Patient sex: M
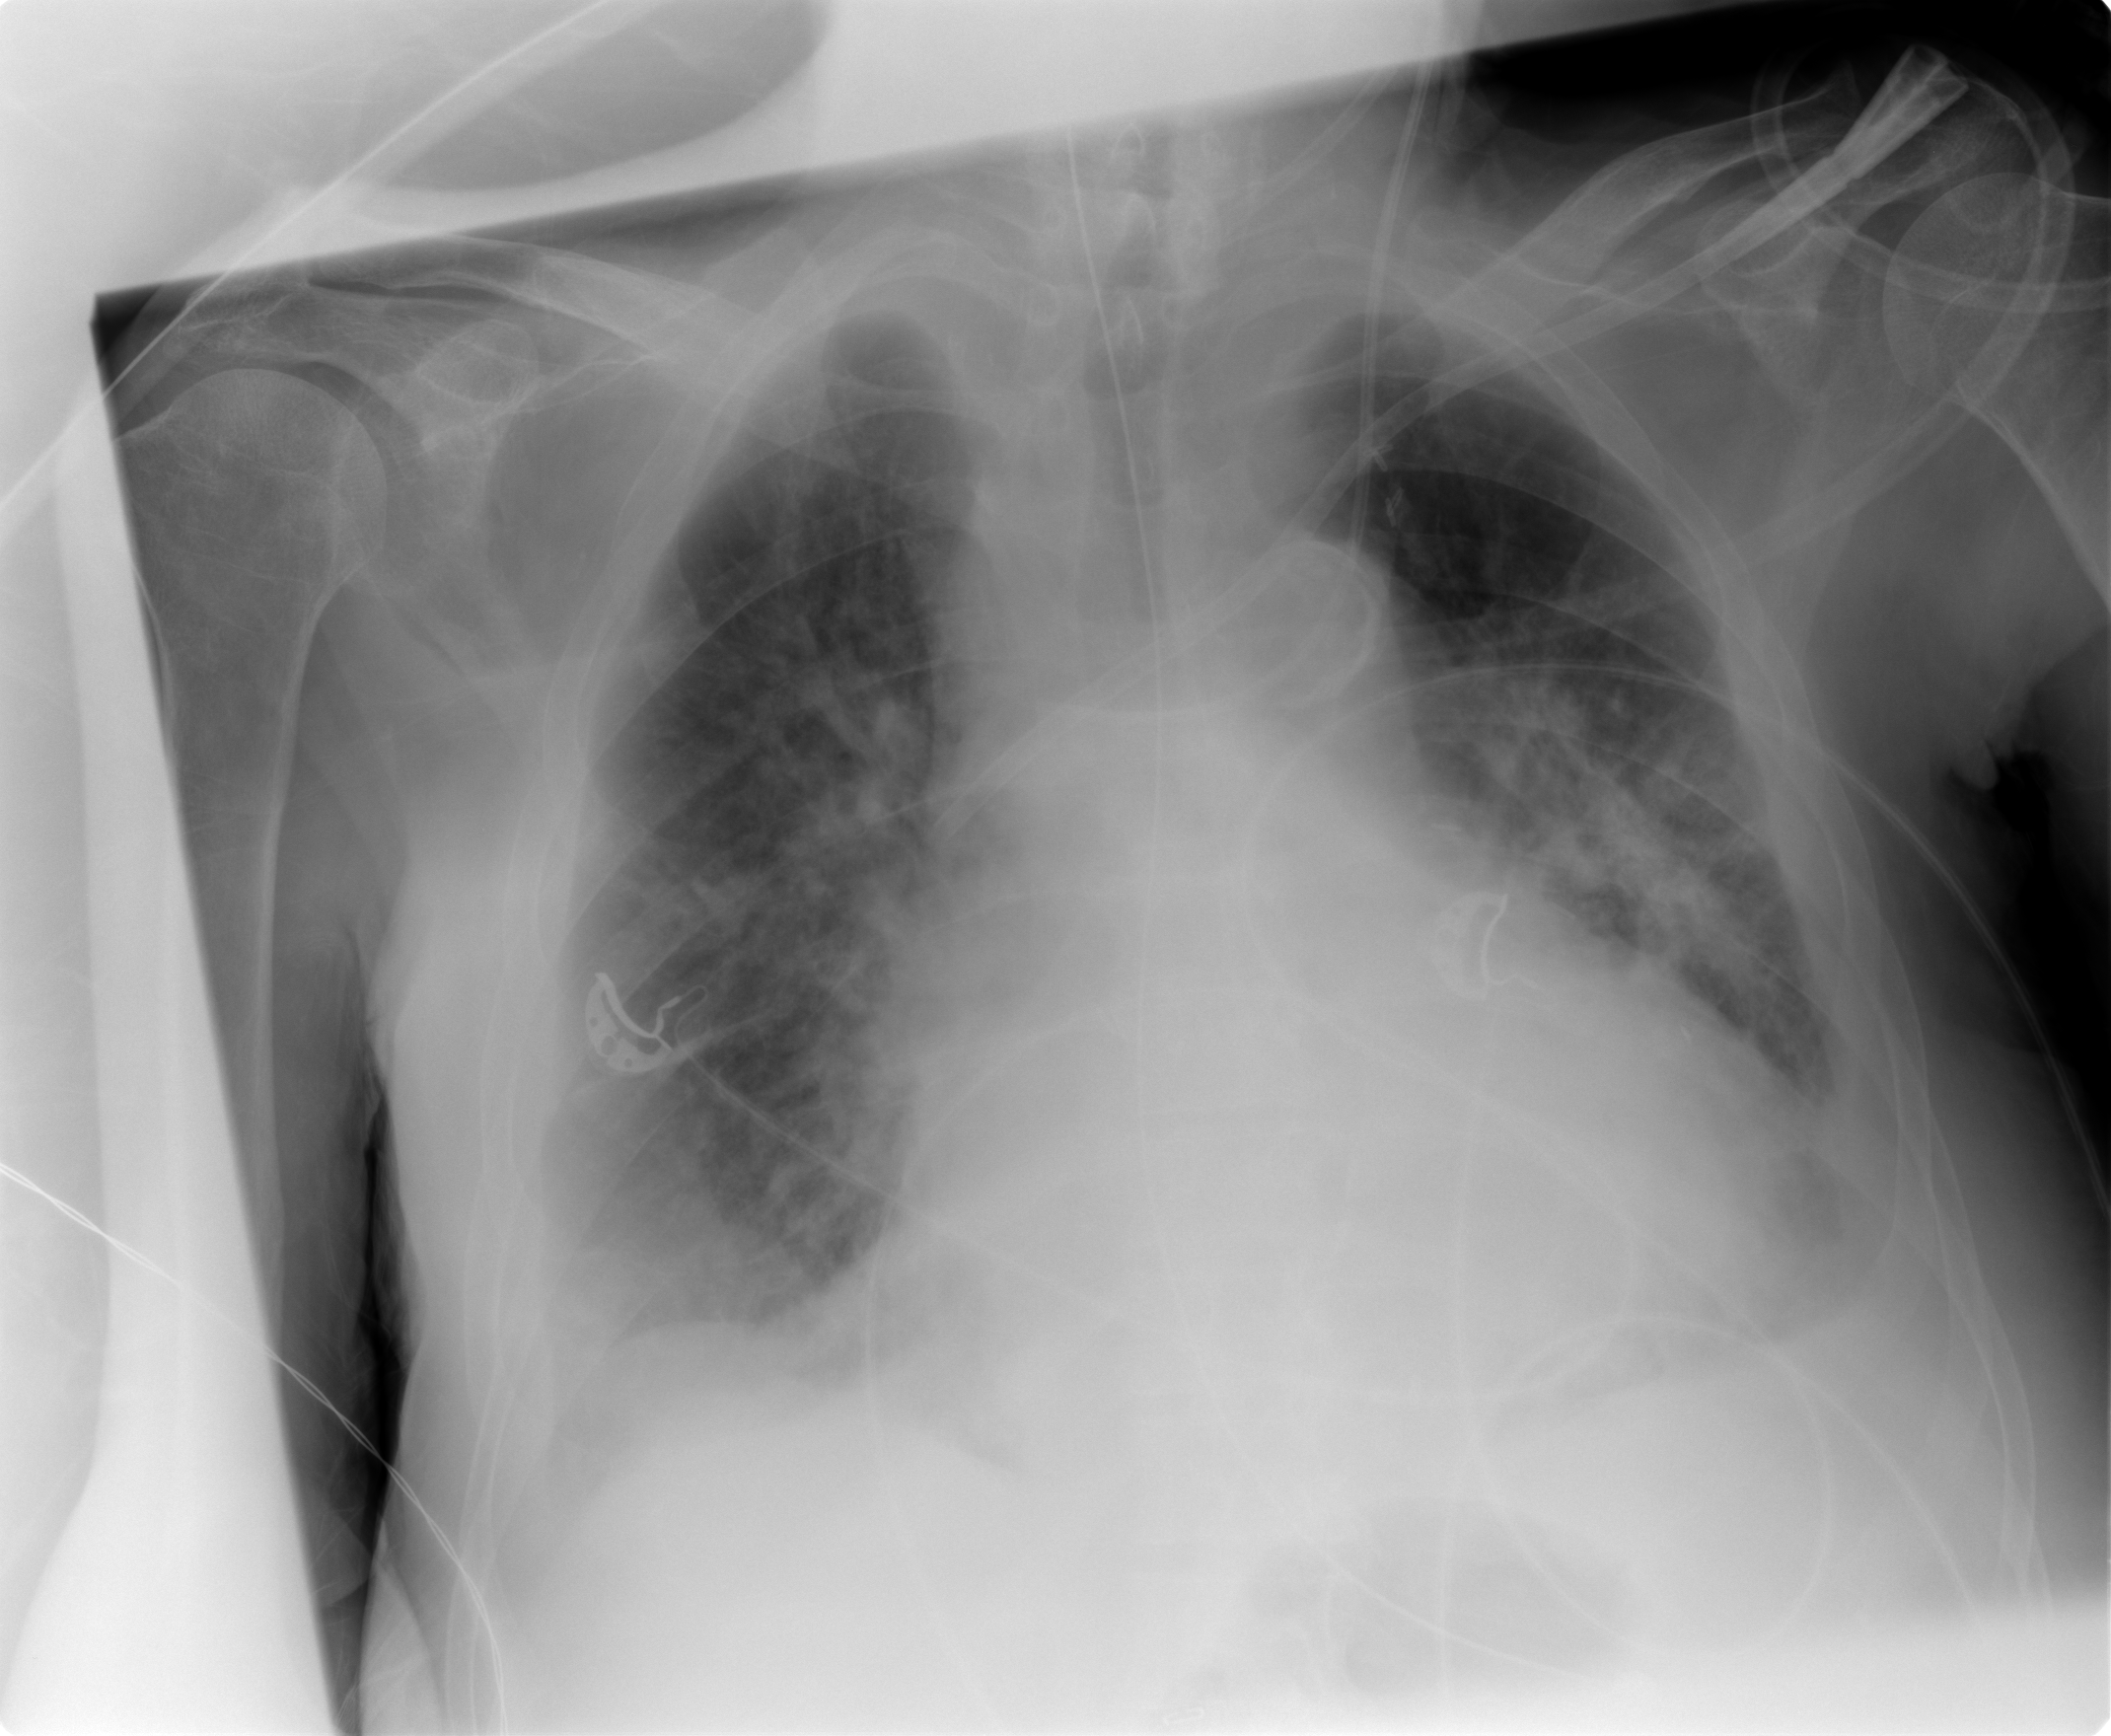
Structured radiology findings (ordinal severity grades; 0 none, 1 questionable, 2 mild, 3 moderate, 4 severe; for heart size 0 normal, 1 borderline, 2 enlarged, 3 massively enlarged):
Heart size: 2
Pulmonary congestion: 3
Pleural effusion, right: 2
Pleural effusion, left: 2
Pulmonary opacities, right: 2
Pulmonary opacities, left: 2
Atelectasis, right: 2
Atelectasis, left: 2